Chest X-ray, PA view. Patient: 67 years old, sex M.
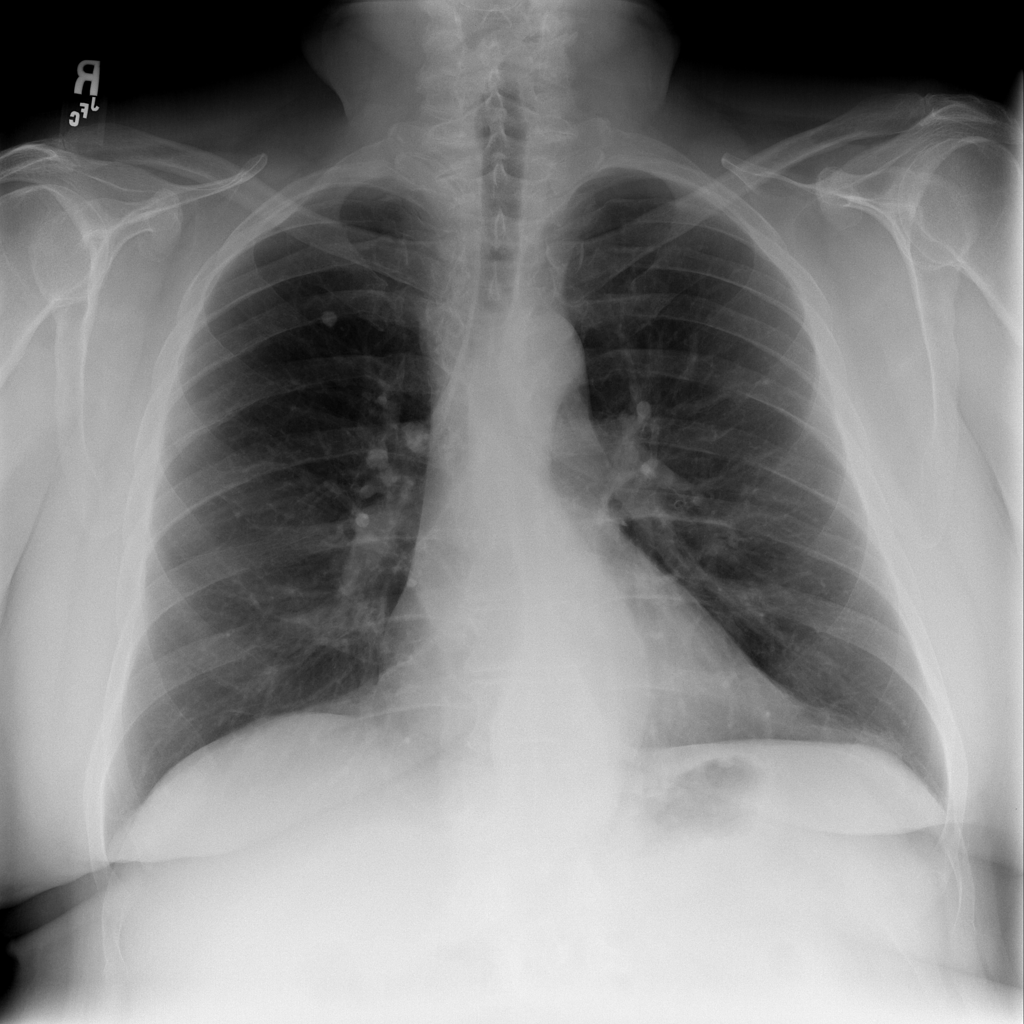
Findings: No Finding